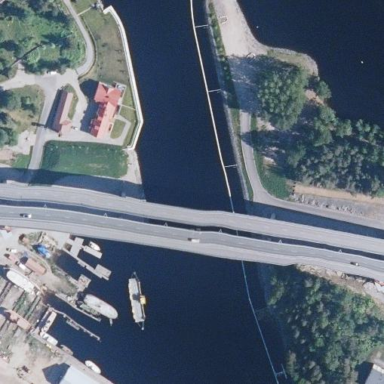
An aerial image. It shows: Concrete beam bridge.